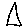
Label: triangle